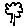
Label: tree